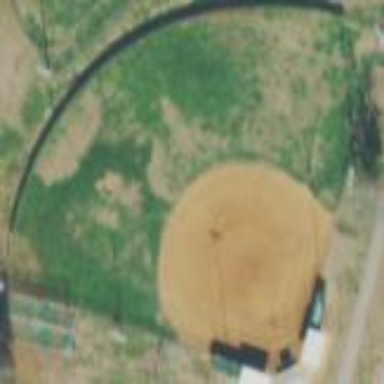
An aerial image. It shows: Baseball pitch for leisure and sports activities.